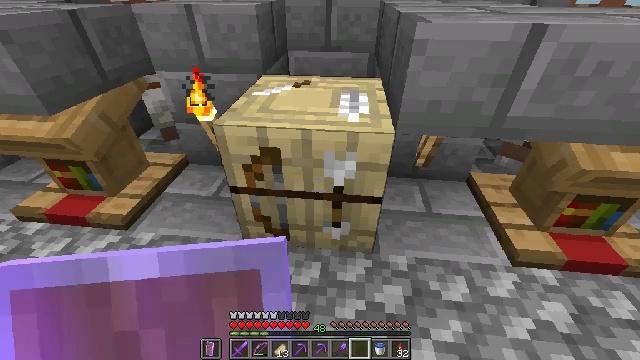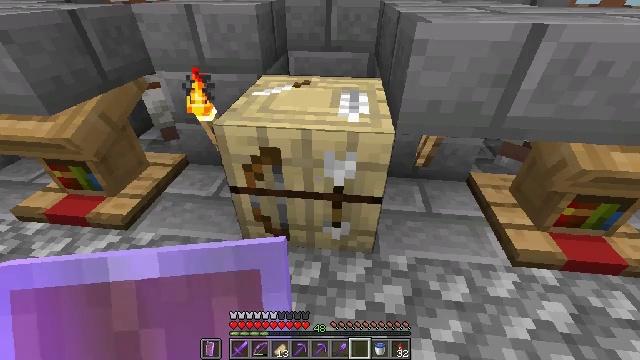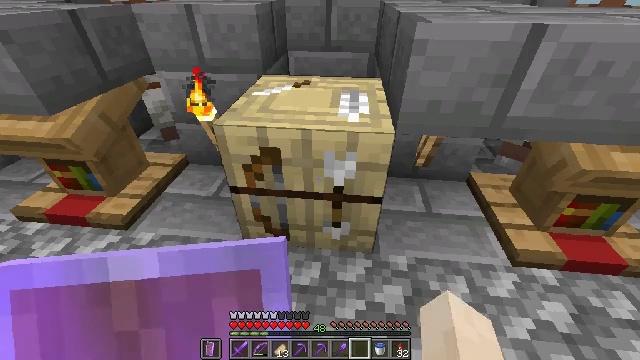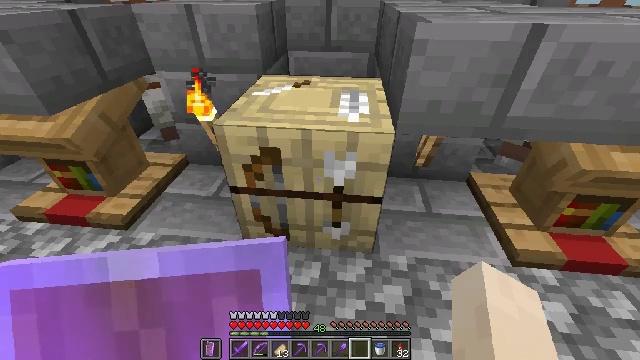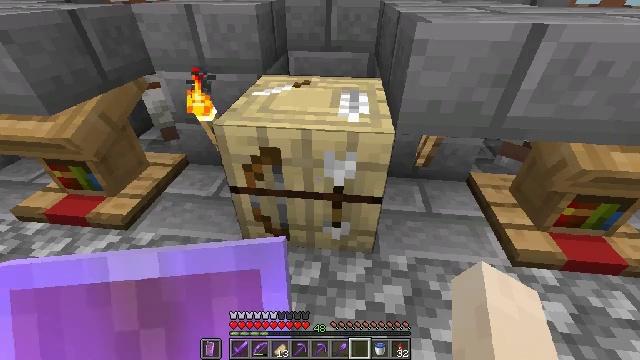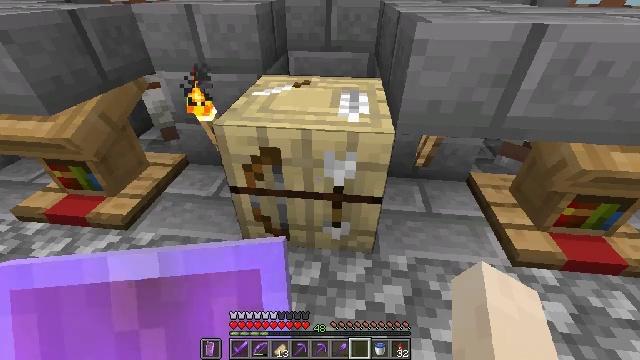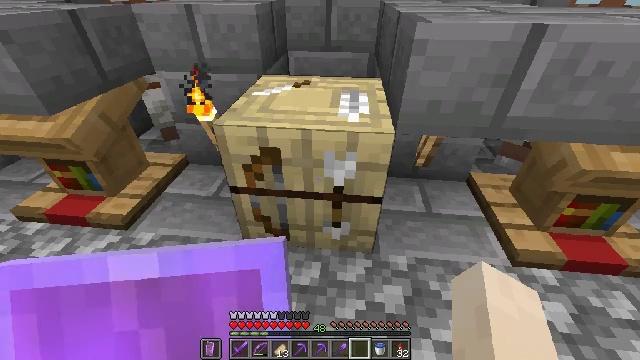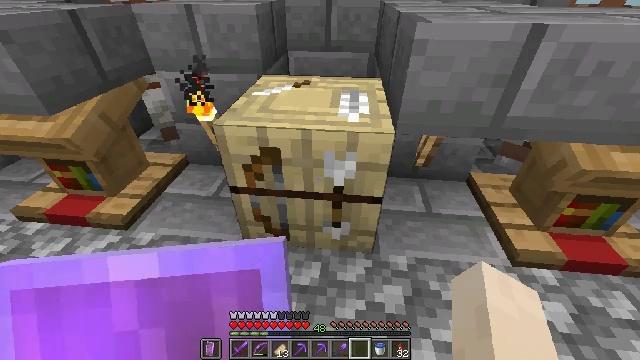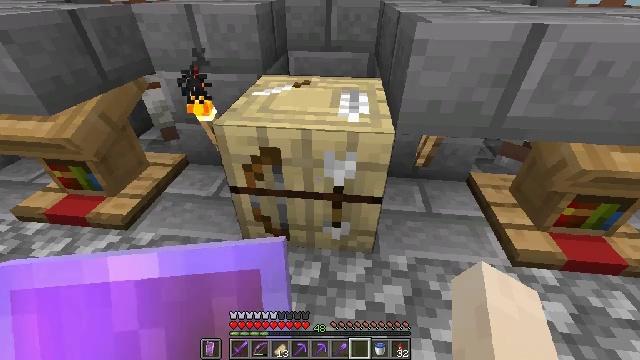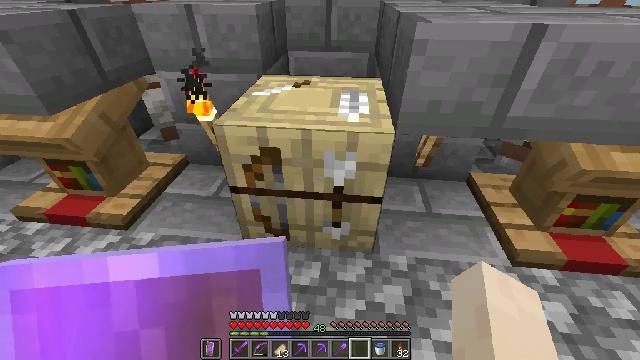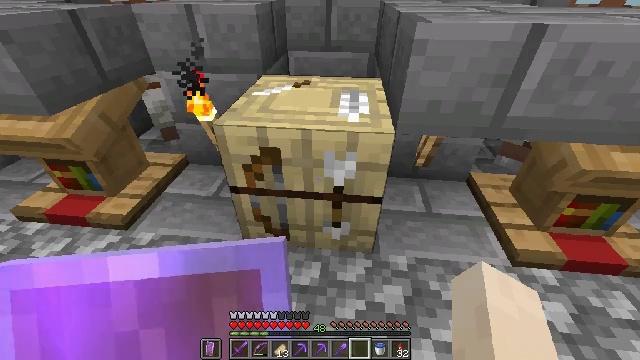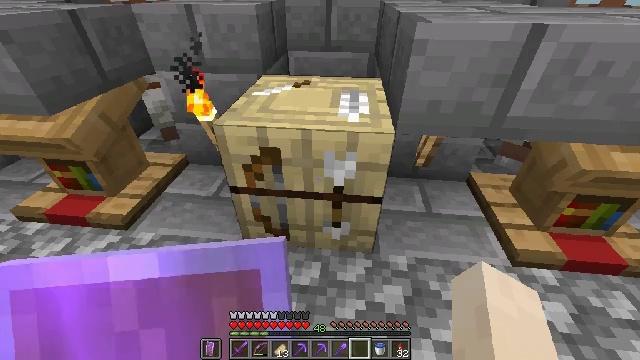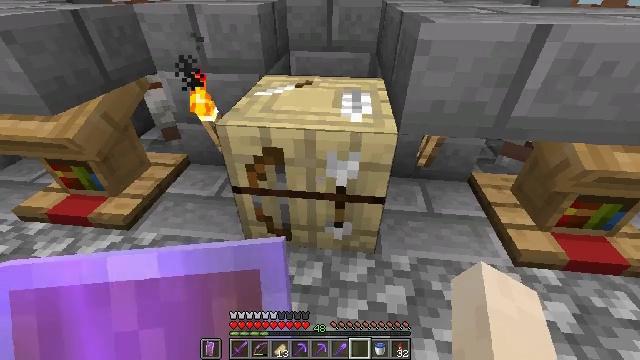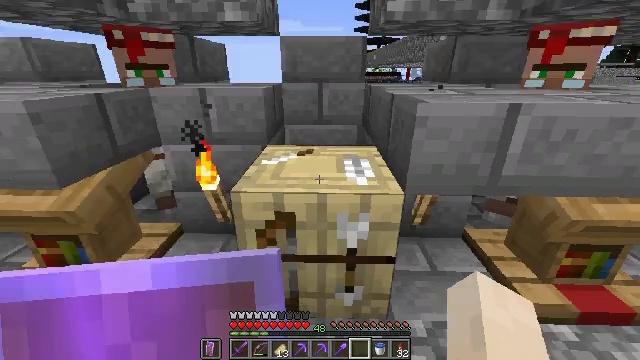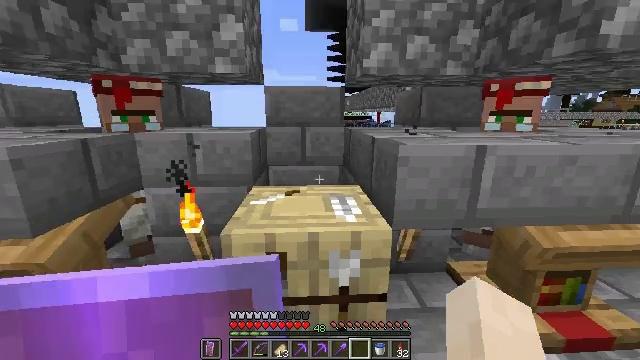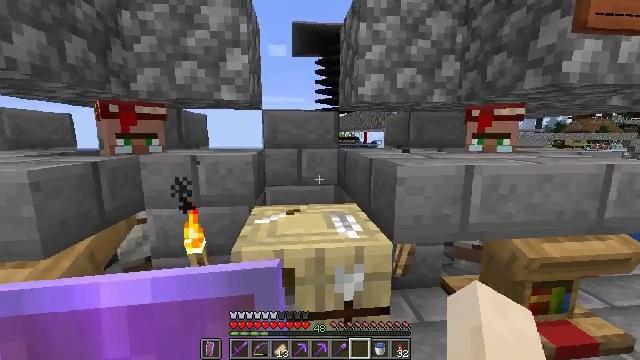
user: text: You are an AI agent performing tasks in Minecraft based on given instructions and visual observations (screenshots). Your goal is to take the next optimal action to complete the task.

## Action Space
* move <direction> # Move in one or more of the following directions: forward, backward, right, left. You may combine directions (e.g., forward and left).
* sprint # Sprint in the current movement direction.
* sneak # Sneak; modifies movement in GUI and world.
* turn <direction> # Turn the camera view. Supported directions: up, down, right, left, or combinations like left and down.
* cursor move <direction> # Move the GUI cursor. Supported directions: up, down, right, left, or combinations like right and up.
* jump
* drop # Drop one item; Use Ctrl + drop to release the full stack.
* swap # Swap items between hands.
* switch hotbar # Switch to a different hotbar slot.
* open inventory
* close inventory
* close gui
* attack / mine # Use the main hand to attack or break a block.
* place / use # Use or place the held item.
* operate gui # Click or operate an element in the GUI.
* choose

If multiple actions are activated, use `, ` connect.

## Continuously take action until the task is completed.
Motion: motion action
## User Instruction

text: Break the stone brick slab to recycle it.
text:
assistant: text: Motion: no_op
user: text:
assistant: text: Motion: no_op
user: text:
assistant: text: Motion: no_op
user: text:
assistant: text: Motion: no_op
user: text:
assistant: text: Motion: no_op
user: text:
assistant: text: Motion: no_op
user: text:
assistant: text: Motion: no_op
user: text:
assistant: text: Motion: no_op
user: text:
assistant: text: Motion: no_op
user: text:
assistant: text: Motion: no_op
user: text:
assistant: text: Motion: no_op
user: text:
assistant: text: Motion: move left
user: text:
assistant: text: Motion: move back and move left, turn right and up
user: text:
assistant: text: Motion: move back and move left, turn right and up
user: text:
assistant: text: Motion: move back, turn right and up
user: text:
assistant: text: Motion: move back, turn right and up
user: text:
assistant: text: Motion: no_op
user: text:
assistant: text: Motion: no_op
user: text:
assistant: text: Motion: no_op
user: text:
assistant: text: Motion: no_op
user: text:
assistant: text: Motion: turn right
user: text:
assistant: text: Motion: turn right
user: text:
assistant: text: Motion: turn right
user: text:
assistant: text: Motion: no_op
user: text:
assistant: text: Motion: no_op
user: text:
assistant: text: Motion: no_op
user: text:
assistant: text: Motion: no_op
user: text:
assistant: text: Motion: no_op
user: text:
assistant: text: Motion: no_op
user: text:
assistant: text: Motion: move forward, turn right